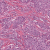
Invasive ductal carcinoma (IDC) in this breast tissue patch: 1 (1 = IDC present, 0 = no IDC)